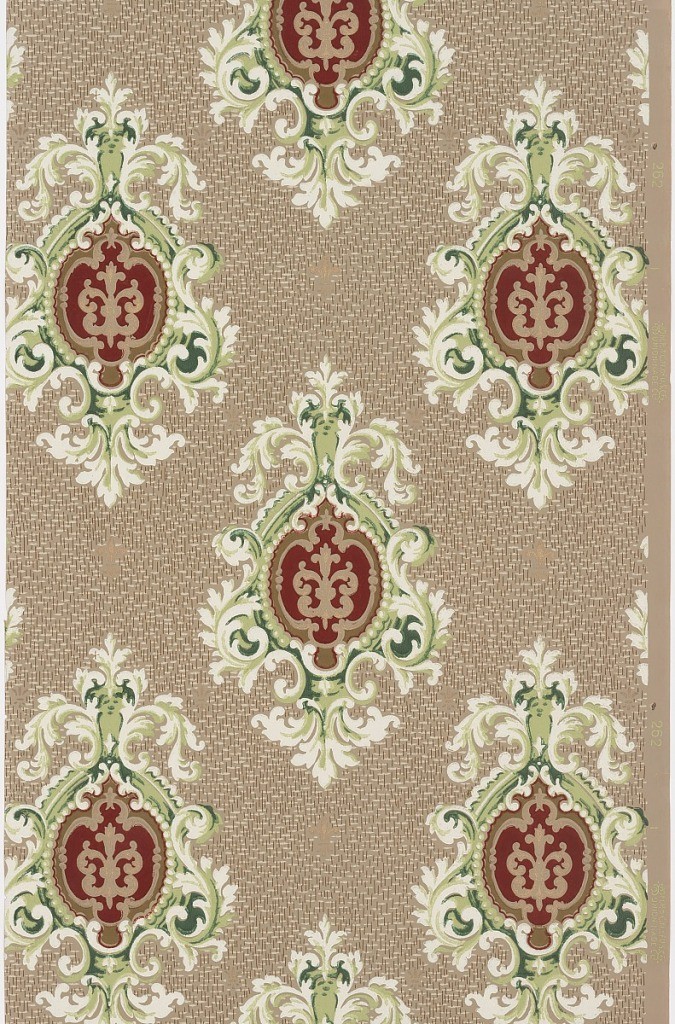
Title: Sidewall
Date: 1905–1915
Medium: Machine-printed paper
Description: On gray ground with allover white and black specks, staggered  medallions composed of framed white scrolls, beaded frame and inside burgundy ground with lavender scroll motif.